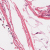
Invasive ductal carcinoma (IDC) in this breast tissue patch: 0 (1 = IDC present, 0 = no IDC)